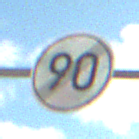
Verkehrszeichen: EndeGeschwindigkeit90
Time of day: MorningAfternoon
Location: Outdoor (RoadRail)
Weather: PartlyCloudy
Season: NotSpecified
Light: Natural